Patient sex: M
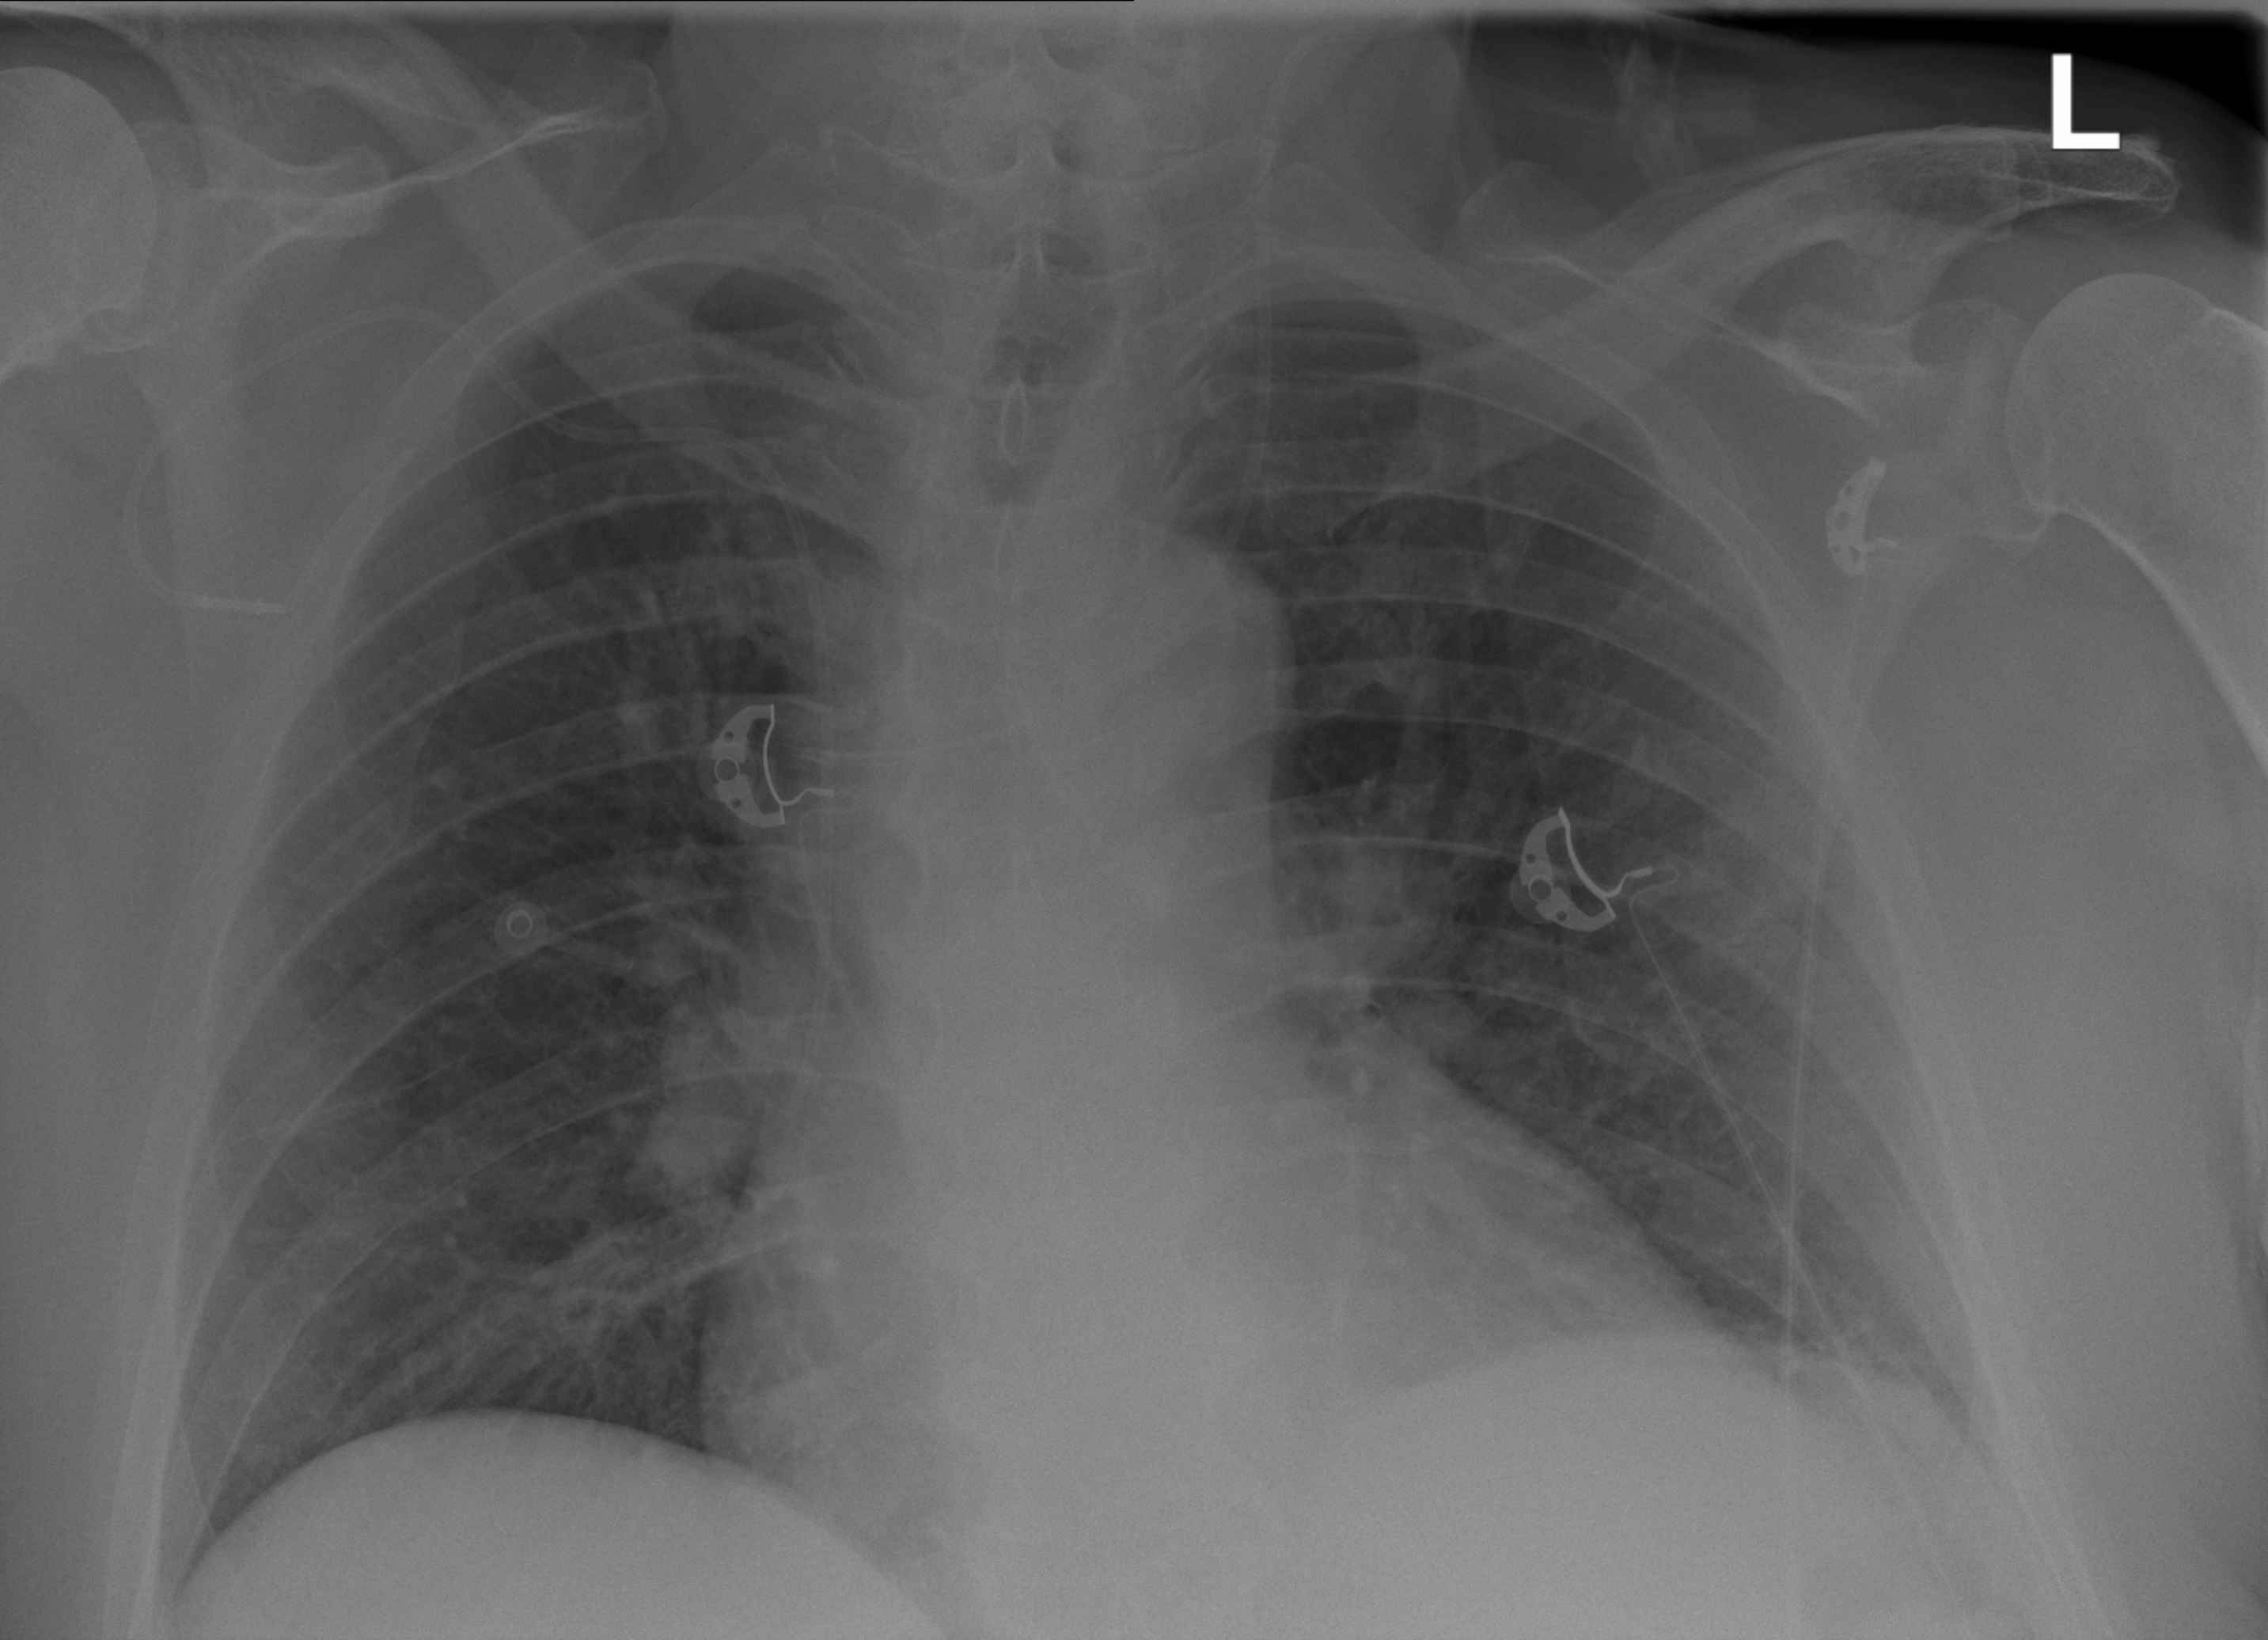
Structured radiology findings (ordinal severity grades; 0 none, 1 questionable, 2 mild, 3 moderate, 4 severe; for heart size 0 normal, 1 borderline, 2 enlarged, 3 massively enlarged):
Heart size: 2
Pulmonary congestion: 2
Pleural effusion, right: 0
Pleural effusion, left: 2
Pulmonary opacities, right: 0
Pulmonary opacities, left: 0
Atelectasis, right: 0
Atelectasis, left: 2